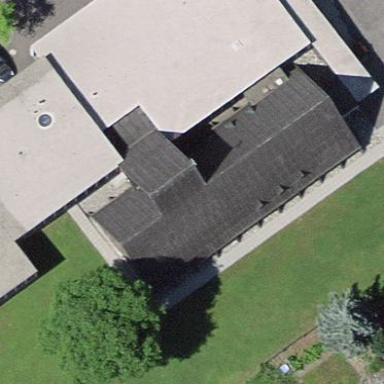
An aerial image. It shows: Building serving as place of worship.